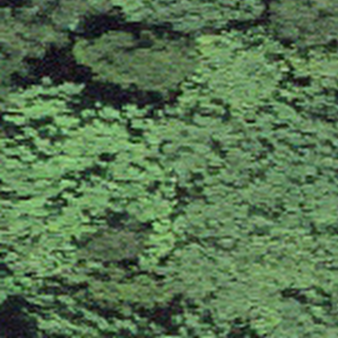
Label: other